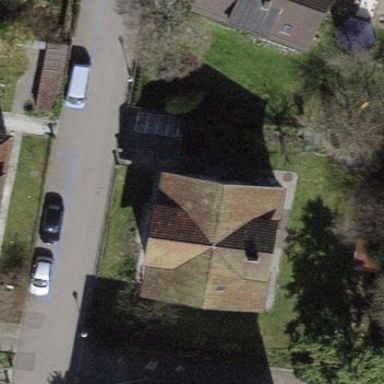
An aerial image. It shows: Gabled roof tile apartment building.